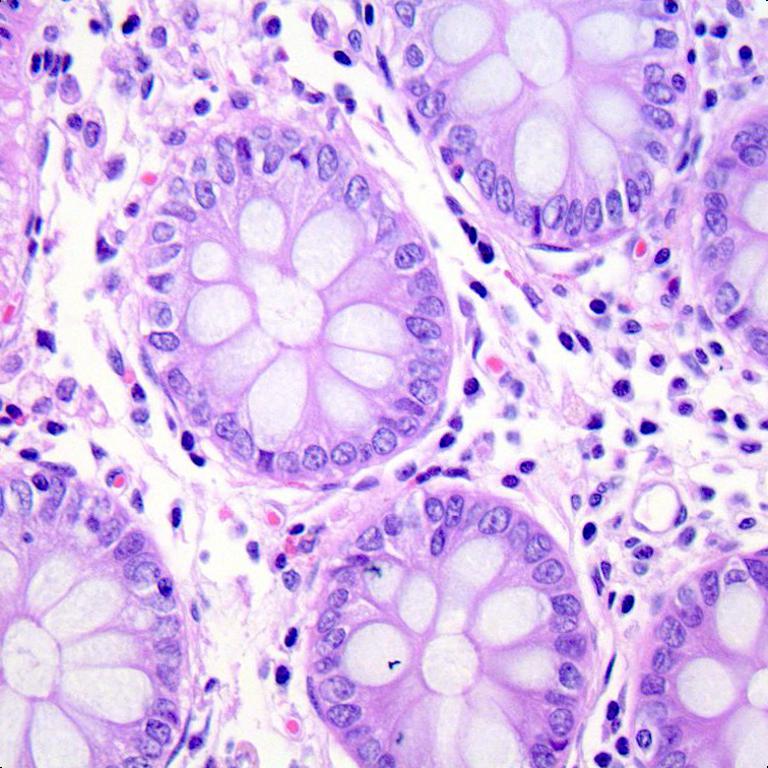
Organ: colon
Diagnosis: benign